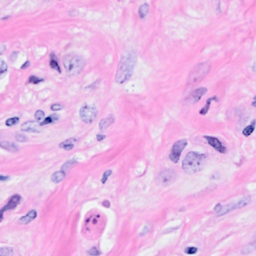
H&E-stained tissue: Breast